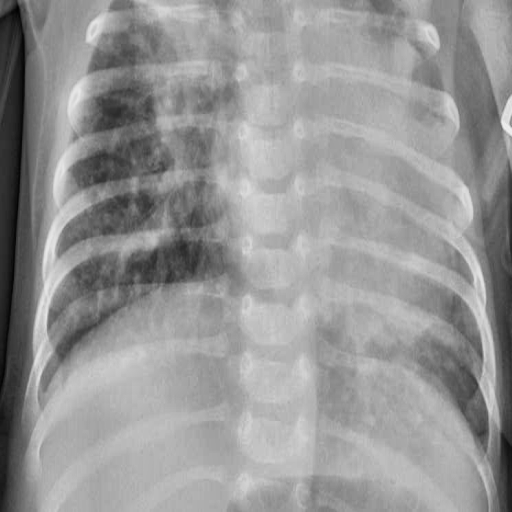
Finding: PNEUMONIA